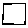
Label: square